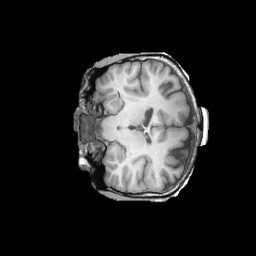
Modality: T1w
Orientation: coronal
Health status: ill
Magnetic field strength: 3 T